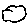
Label: cloud